Aerial crown-view tile of a tropical tree (Barro Colorado Island, Panama), acquired 20250217:
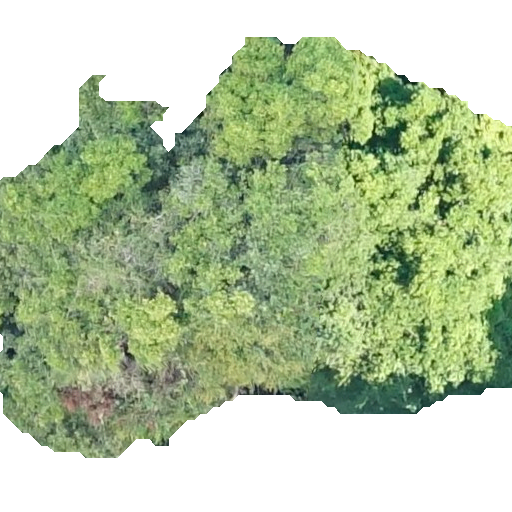
Species: Prioria copaifera
GBIF accepted scientific name: Prioria copaifera
Crown area: 261.507 m²